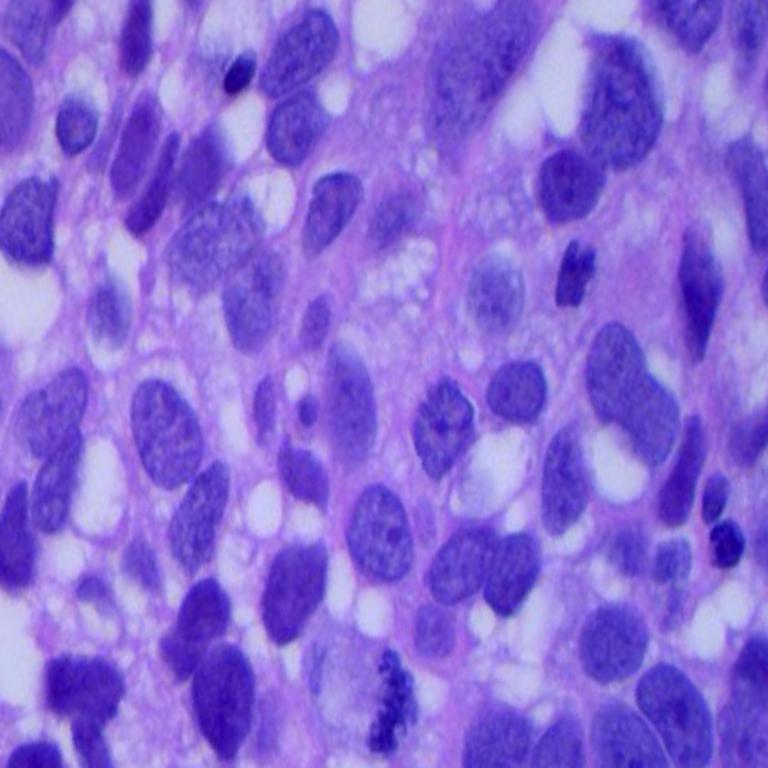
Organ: lung
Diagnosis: squamous carcinomas